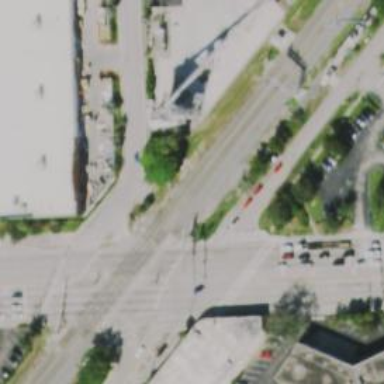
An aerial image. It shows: Railway crossing.